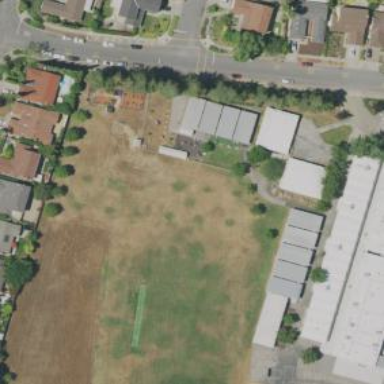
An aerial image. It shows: Cricket pitch in leisure land area.